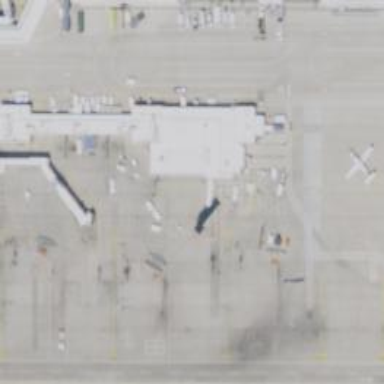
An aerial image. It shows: Airport gate.